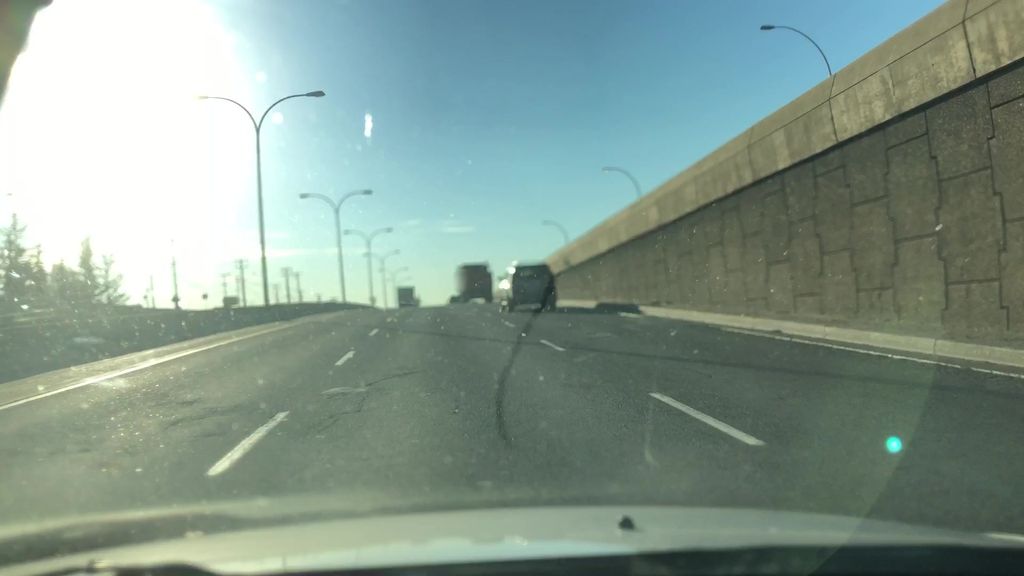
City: edmonton